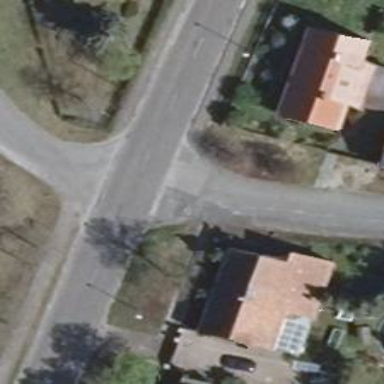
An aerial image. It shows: Road with "give way" sign.